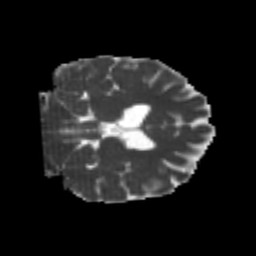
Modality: MD
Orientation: coronal
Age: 22
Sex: female
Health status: healthy
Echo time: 0.074 s